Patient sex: M
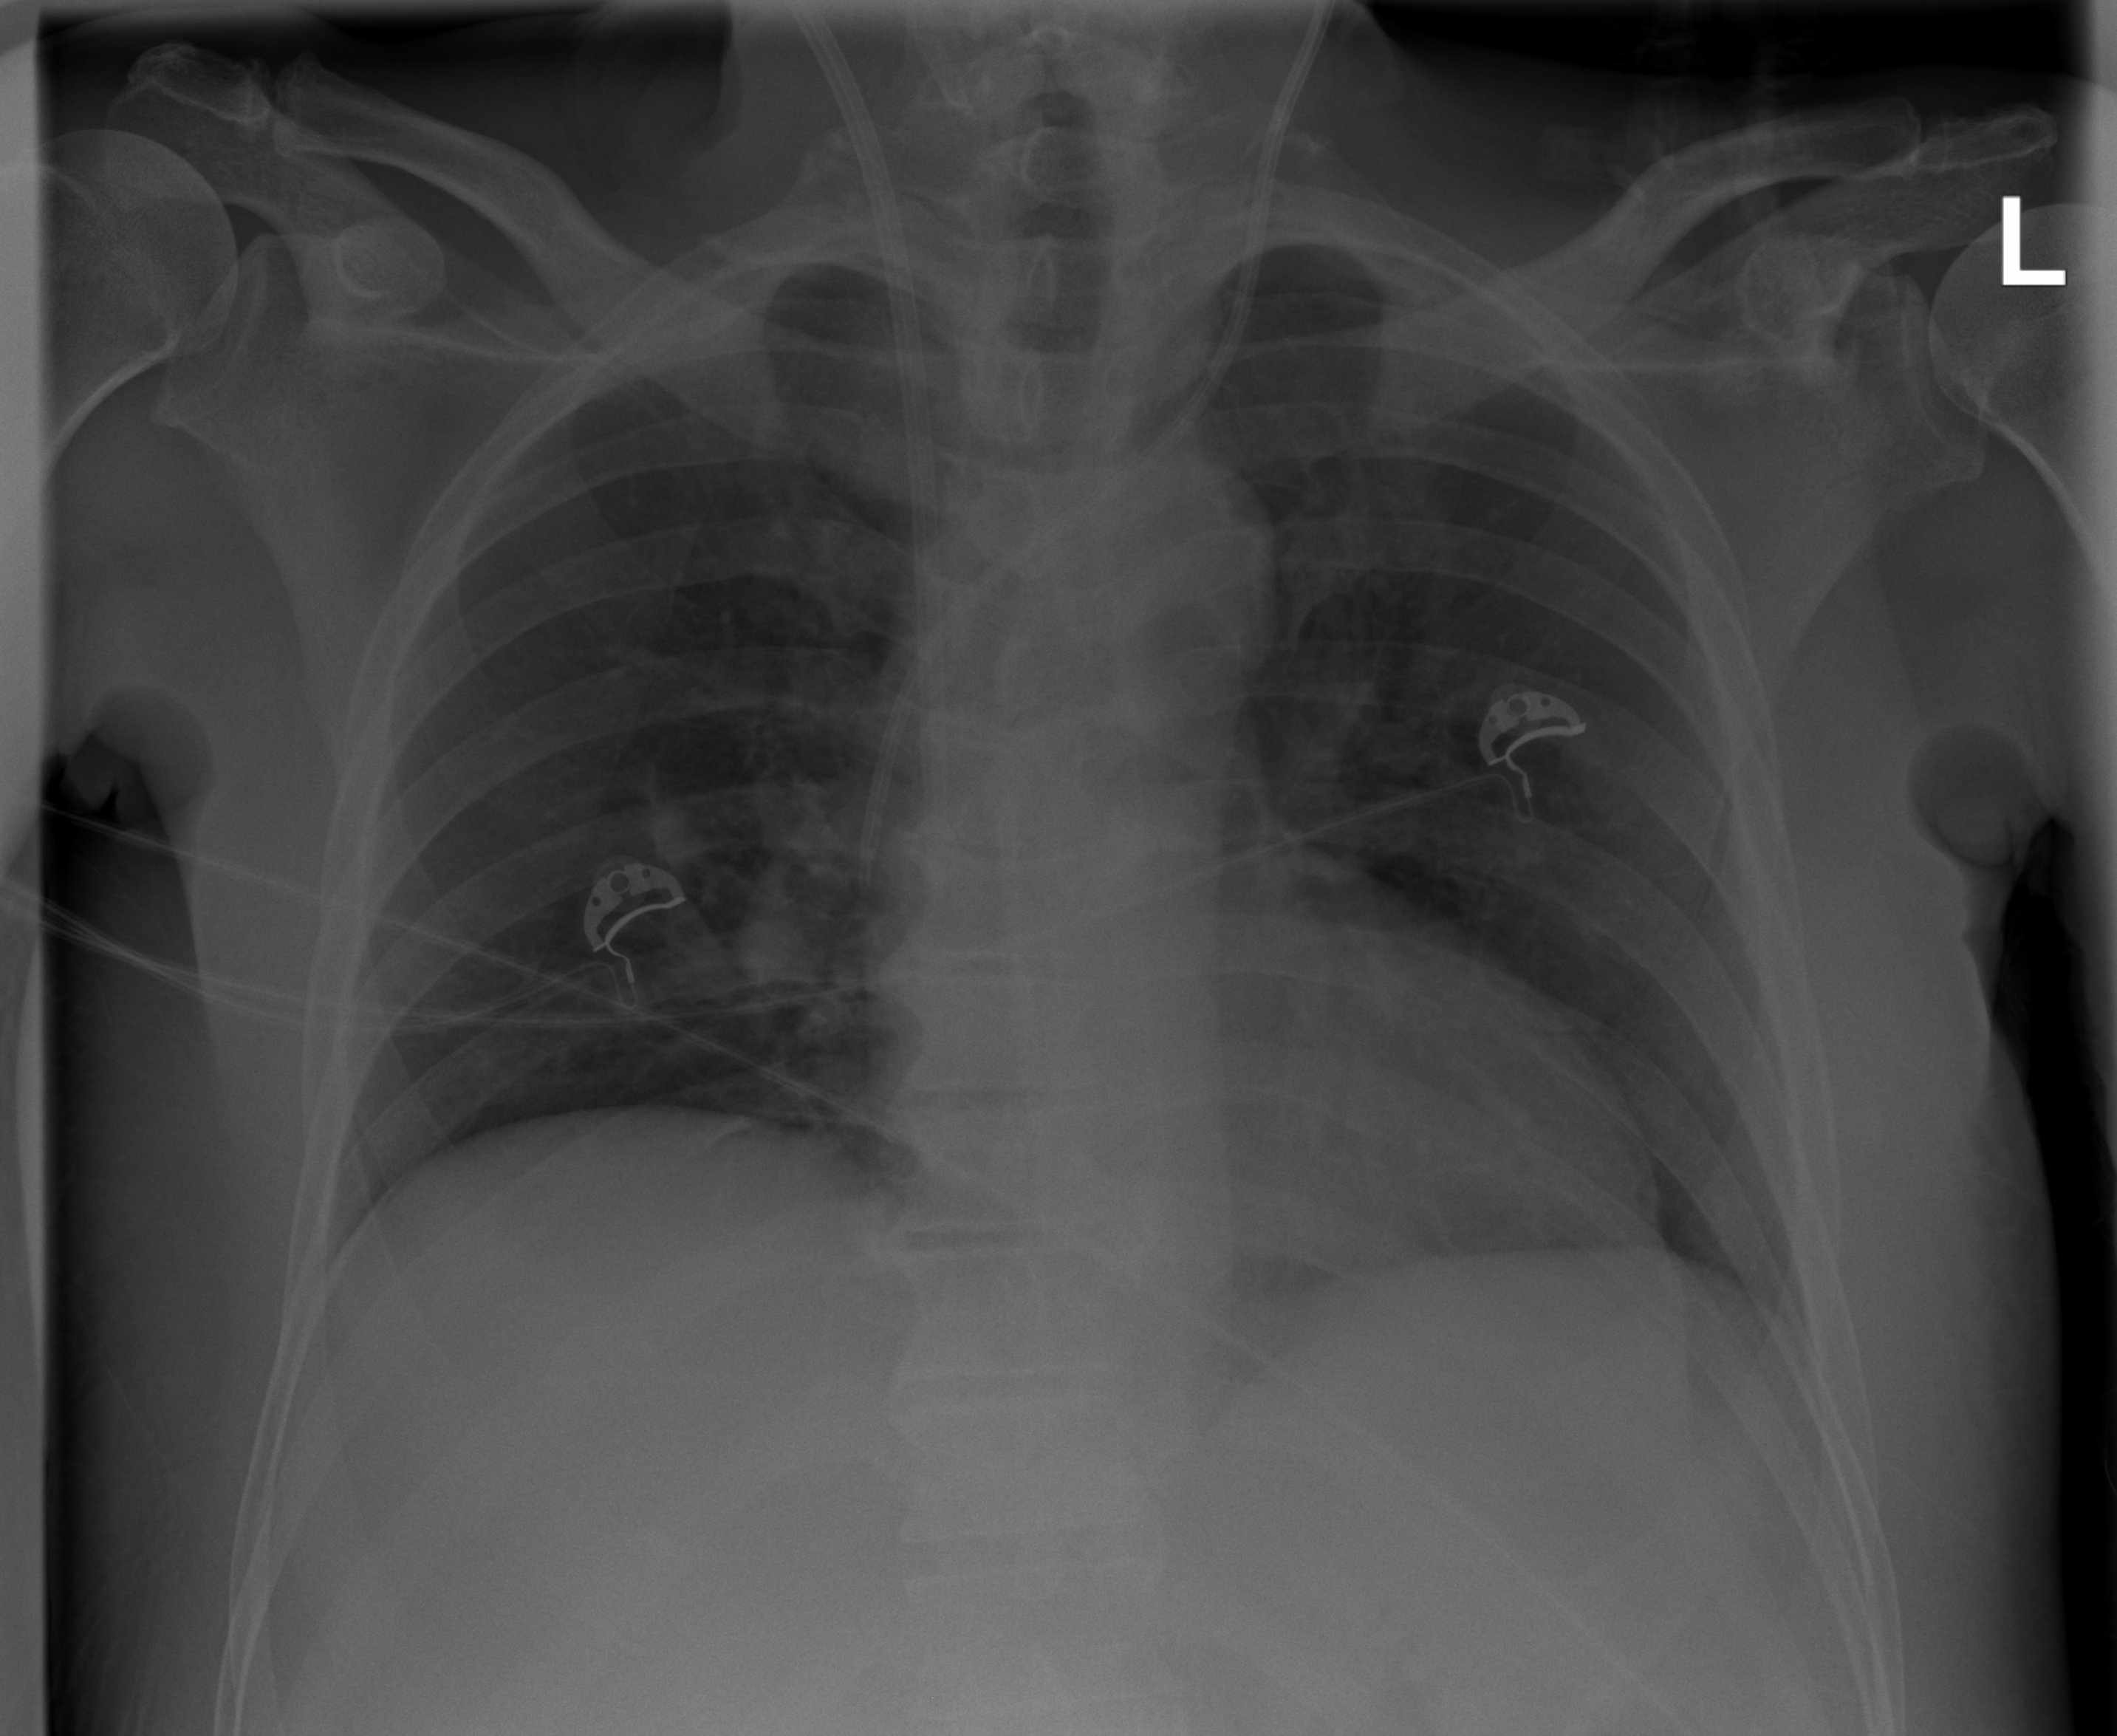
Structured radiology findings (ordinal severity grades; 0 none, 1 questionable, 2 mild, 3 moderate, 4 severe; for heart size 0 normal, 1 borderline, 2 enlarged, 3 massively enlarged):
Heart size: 0
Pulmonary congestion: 0
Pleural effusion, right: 0
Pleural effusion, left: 0
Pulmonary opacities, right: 0
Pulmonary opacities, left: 0
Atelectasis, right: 2
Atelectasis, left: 0